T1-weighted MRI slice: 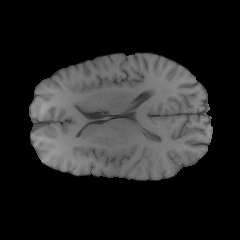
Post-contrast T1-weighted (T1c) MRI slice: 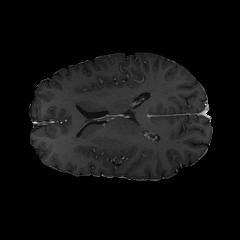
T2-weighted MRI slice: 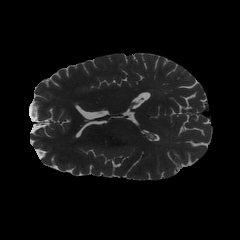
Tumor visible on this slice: no